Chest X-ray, AP view. Patient: 32 years old, sex F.
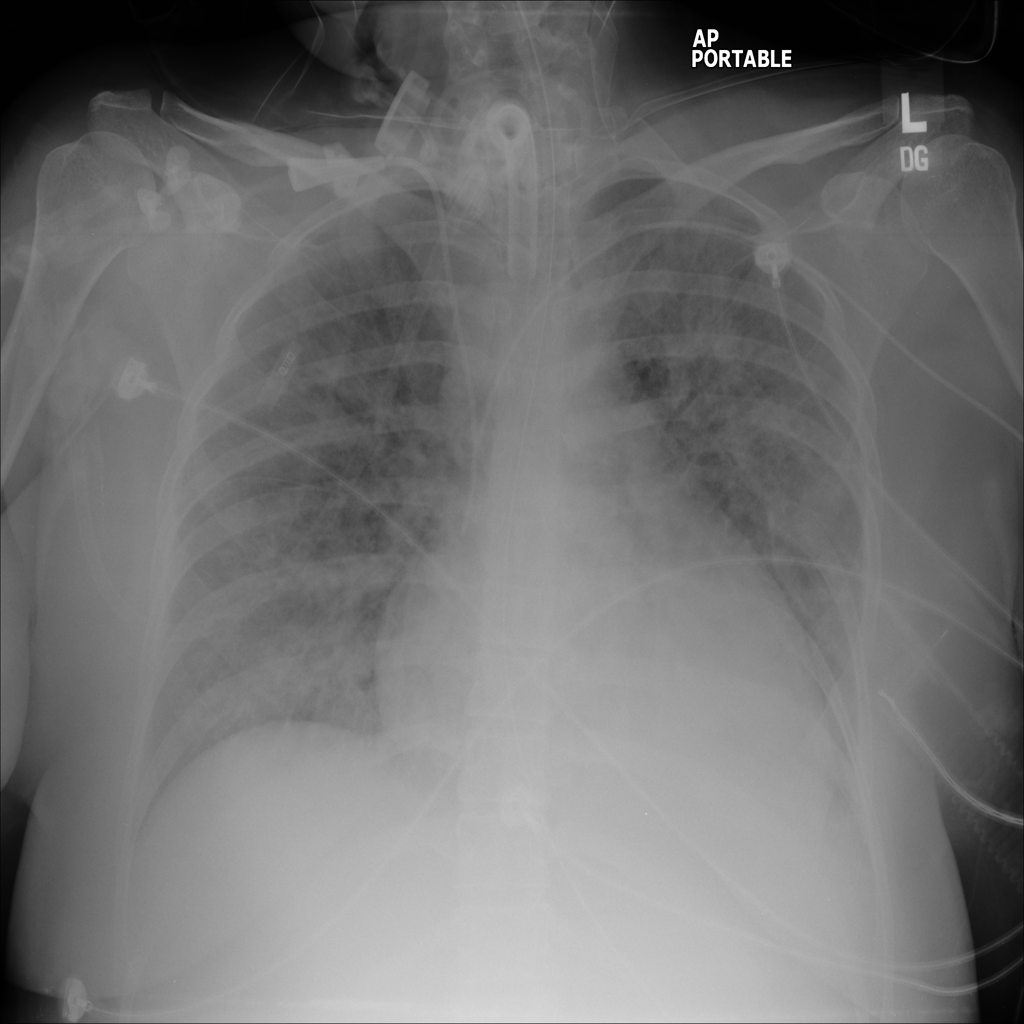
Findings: Cardiomegaly